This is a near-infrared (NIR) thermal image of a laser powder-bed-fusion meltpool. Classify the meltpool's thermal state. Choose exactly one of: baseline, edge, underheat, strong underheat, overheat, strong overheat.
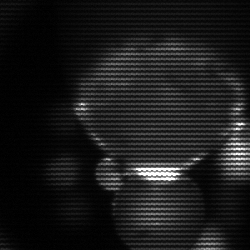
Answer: edge